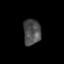
Tissue: prostate
Cell type: T cells
Senescence score: 0.3456
Nuclear area (px): 444
Mean DAPI intensity: 76.311